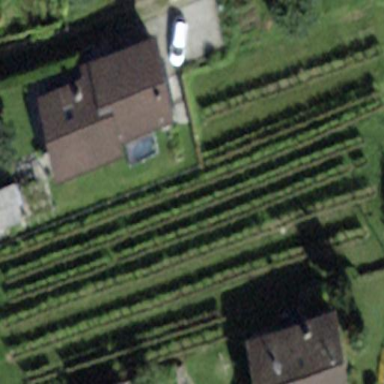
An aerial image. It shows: Vineyard.